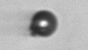
Label: bead